Field crop: maize
Growth stage: 2
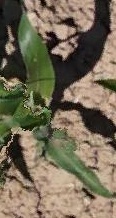
Species: maize